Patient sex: M
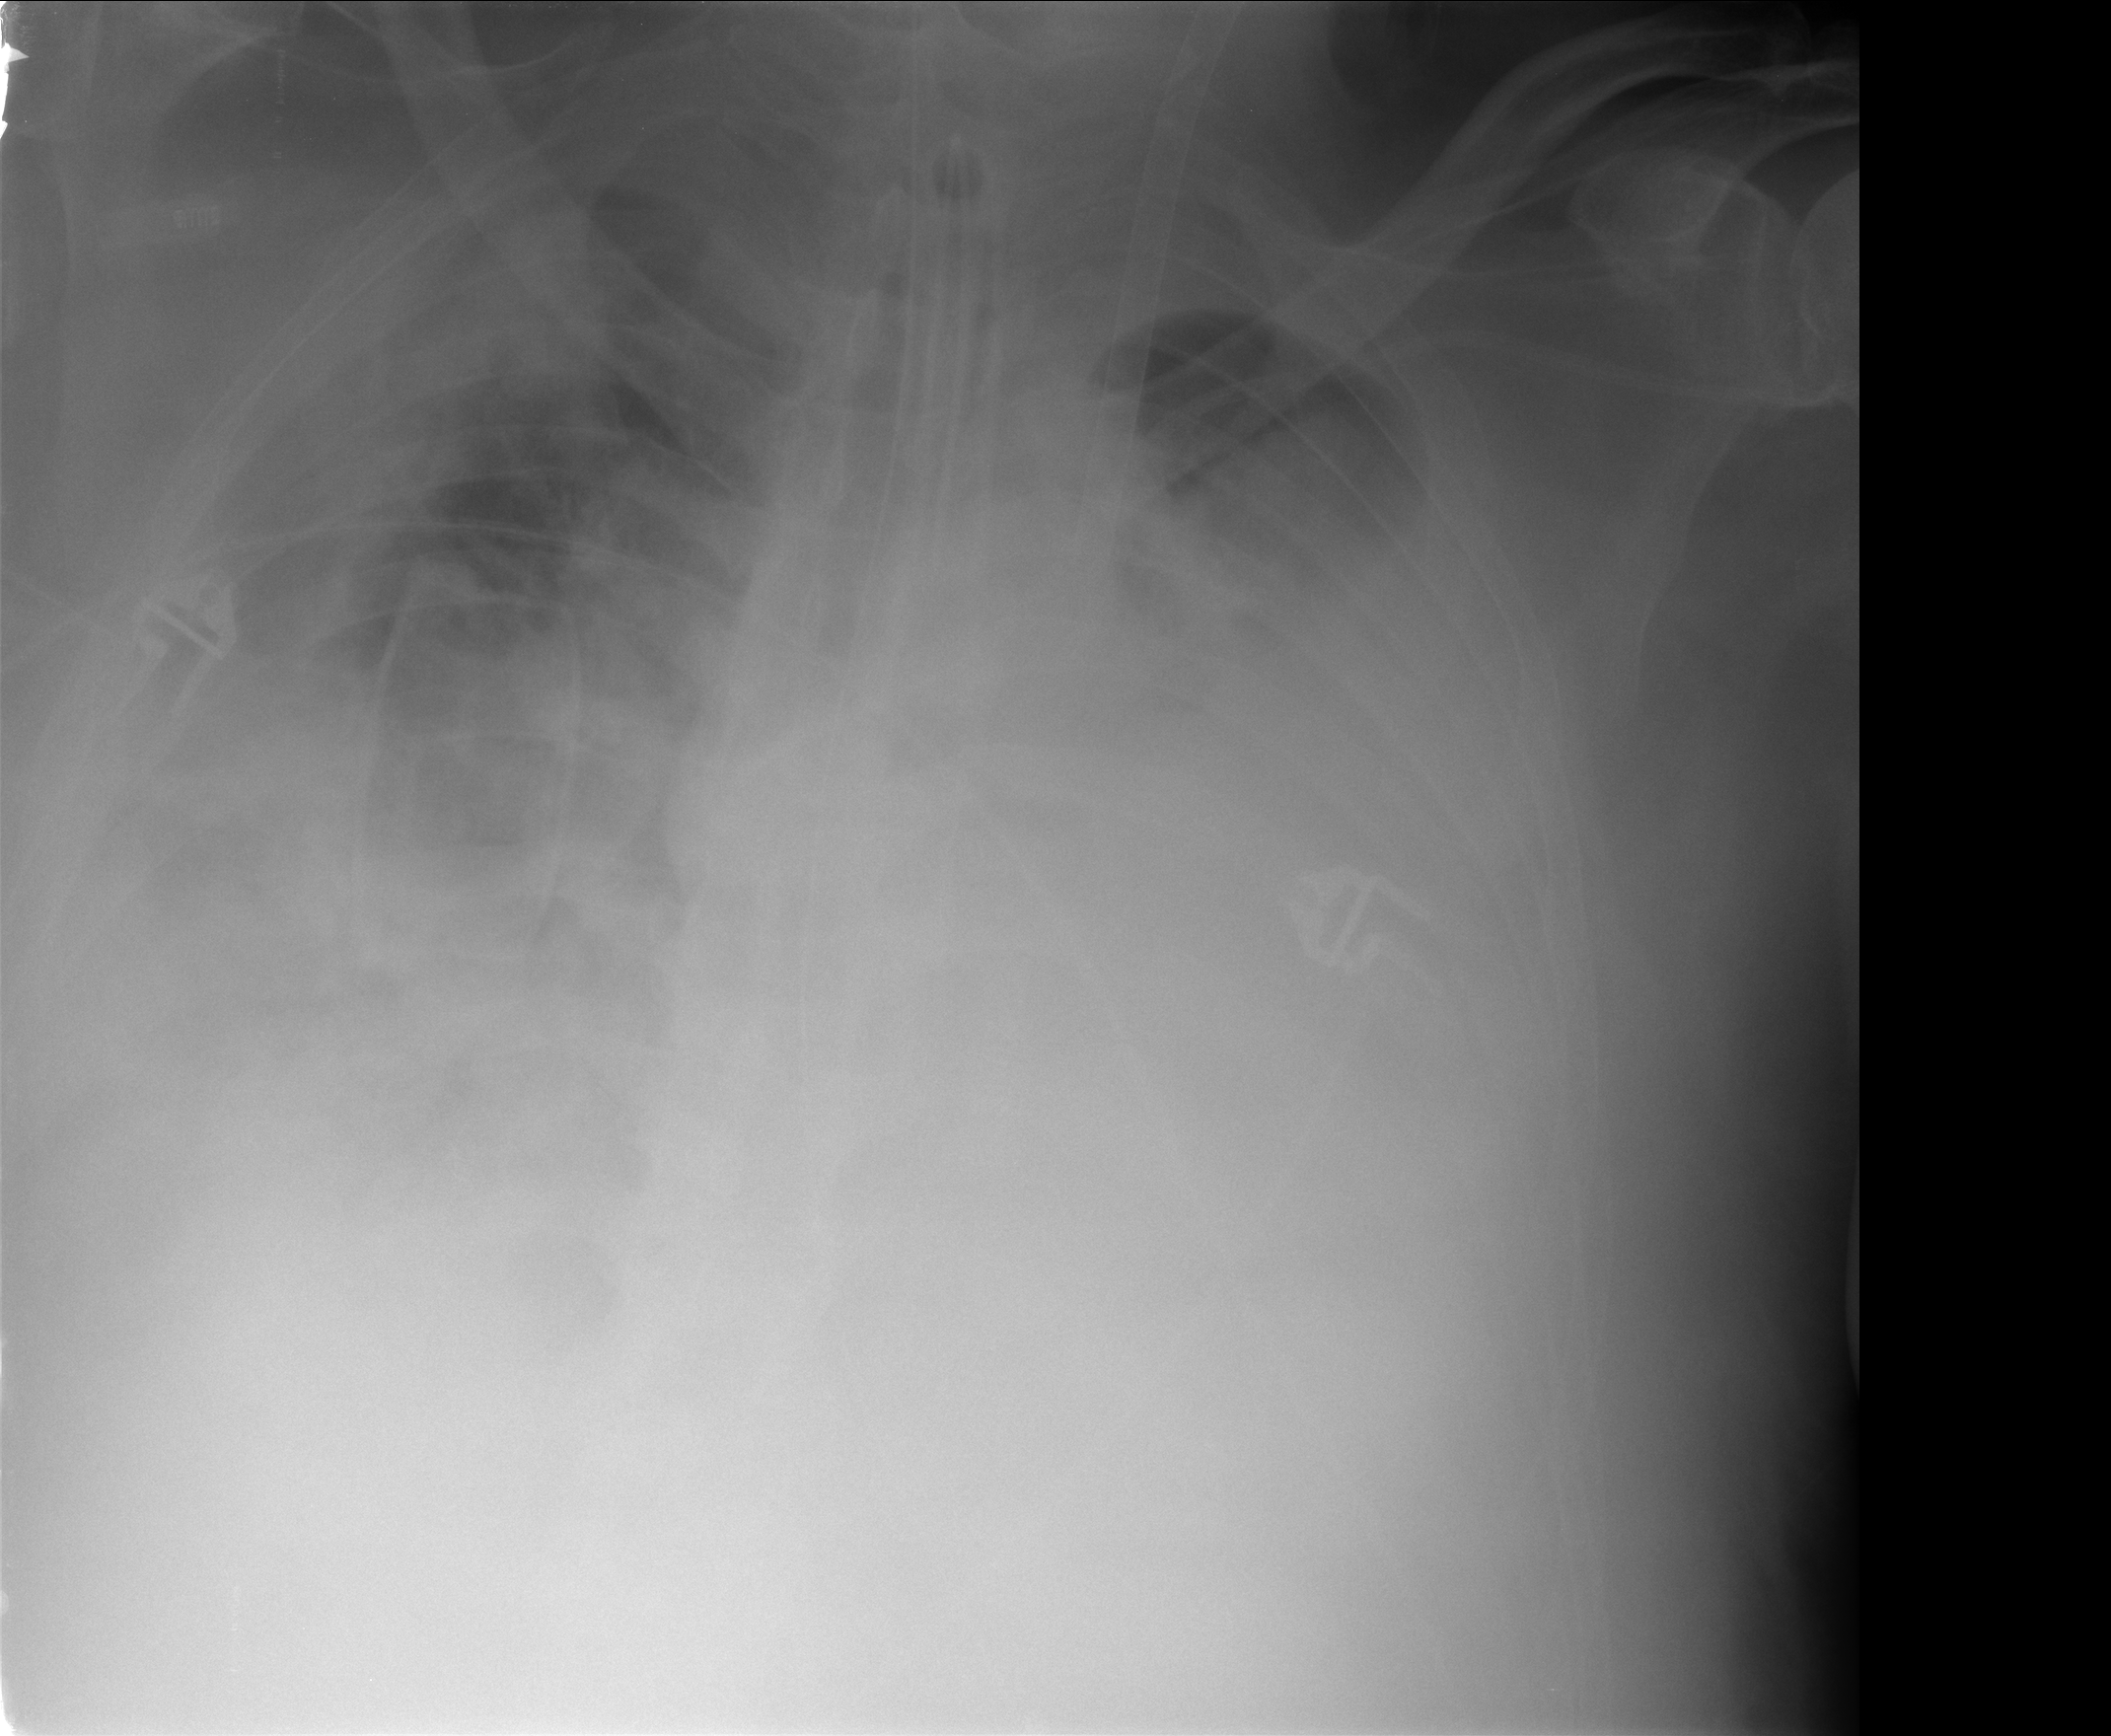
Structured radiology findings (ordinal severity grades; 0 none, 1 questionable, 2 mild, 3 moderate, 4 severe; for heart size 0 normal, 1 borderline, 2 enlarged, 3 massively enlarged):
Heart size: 0
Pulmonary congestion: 3
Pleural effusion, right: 2
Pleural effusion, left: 2
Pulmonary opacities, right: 4
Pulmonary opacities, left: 4
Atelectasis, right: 3
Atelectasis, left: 4